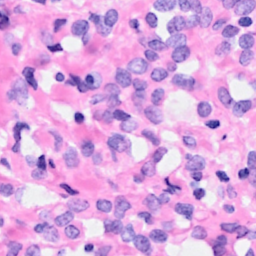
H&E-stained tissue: Breast